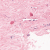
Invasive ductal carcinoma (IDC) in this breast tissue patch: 0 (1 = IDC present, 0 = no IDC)